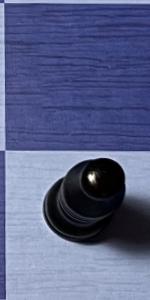
Label: Bishop_Black